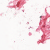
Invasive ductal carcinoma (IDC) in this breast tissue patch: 0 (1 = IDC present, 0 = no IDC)